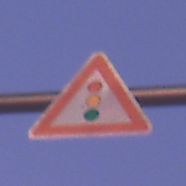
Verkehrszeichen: Lichtzeichenanlage
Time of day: Dawn
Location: Outdoor (Nature)
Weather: PartlyCloudy
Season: NotSpecified
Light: Natural